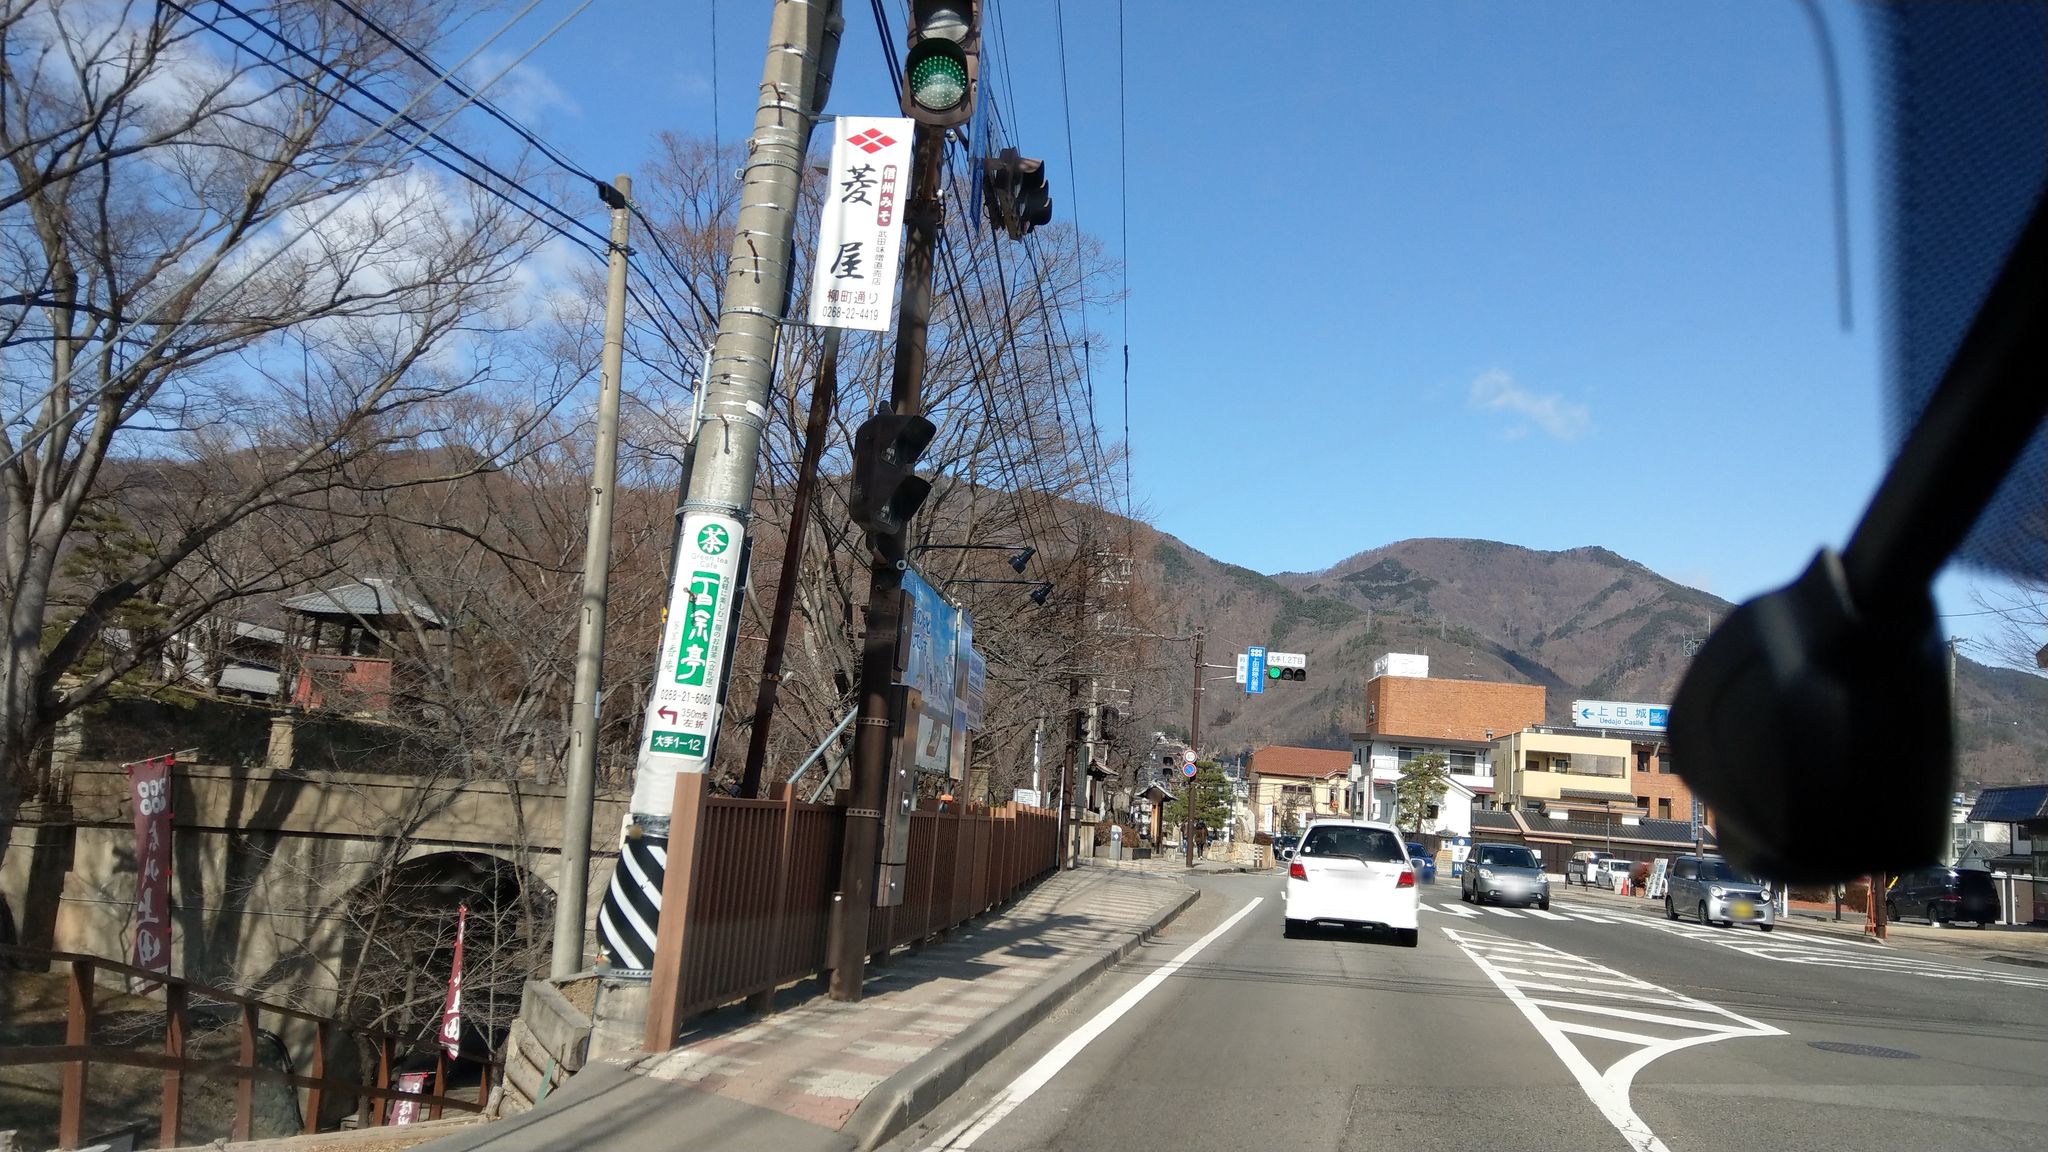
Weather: snowy
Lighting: day
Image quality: good
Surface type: driving surface
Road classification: steps, path
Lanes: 2
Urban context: dense urban cluster
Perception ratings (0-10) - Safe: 5.35, Lively: 8.49, Beautiful: 7.76, Boring: 3.46, Depressing: 6.43, Wealthy: 2.94